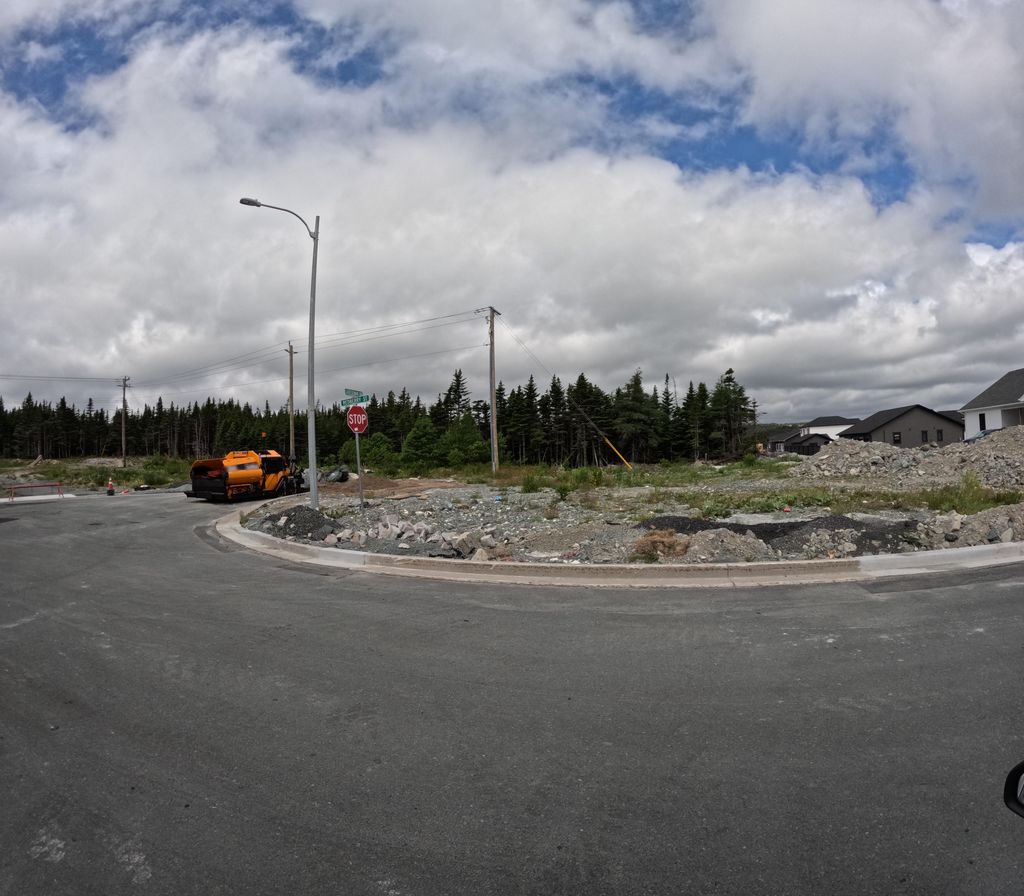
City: st_johns